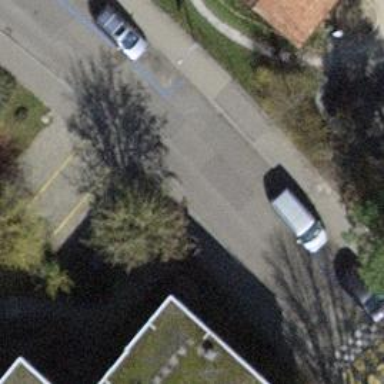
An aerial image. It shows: Asphalt sidewalk.